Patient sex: M
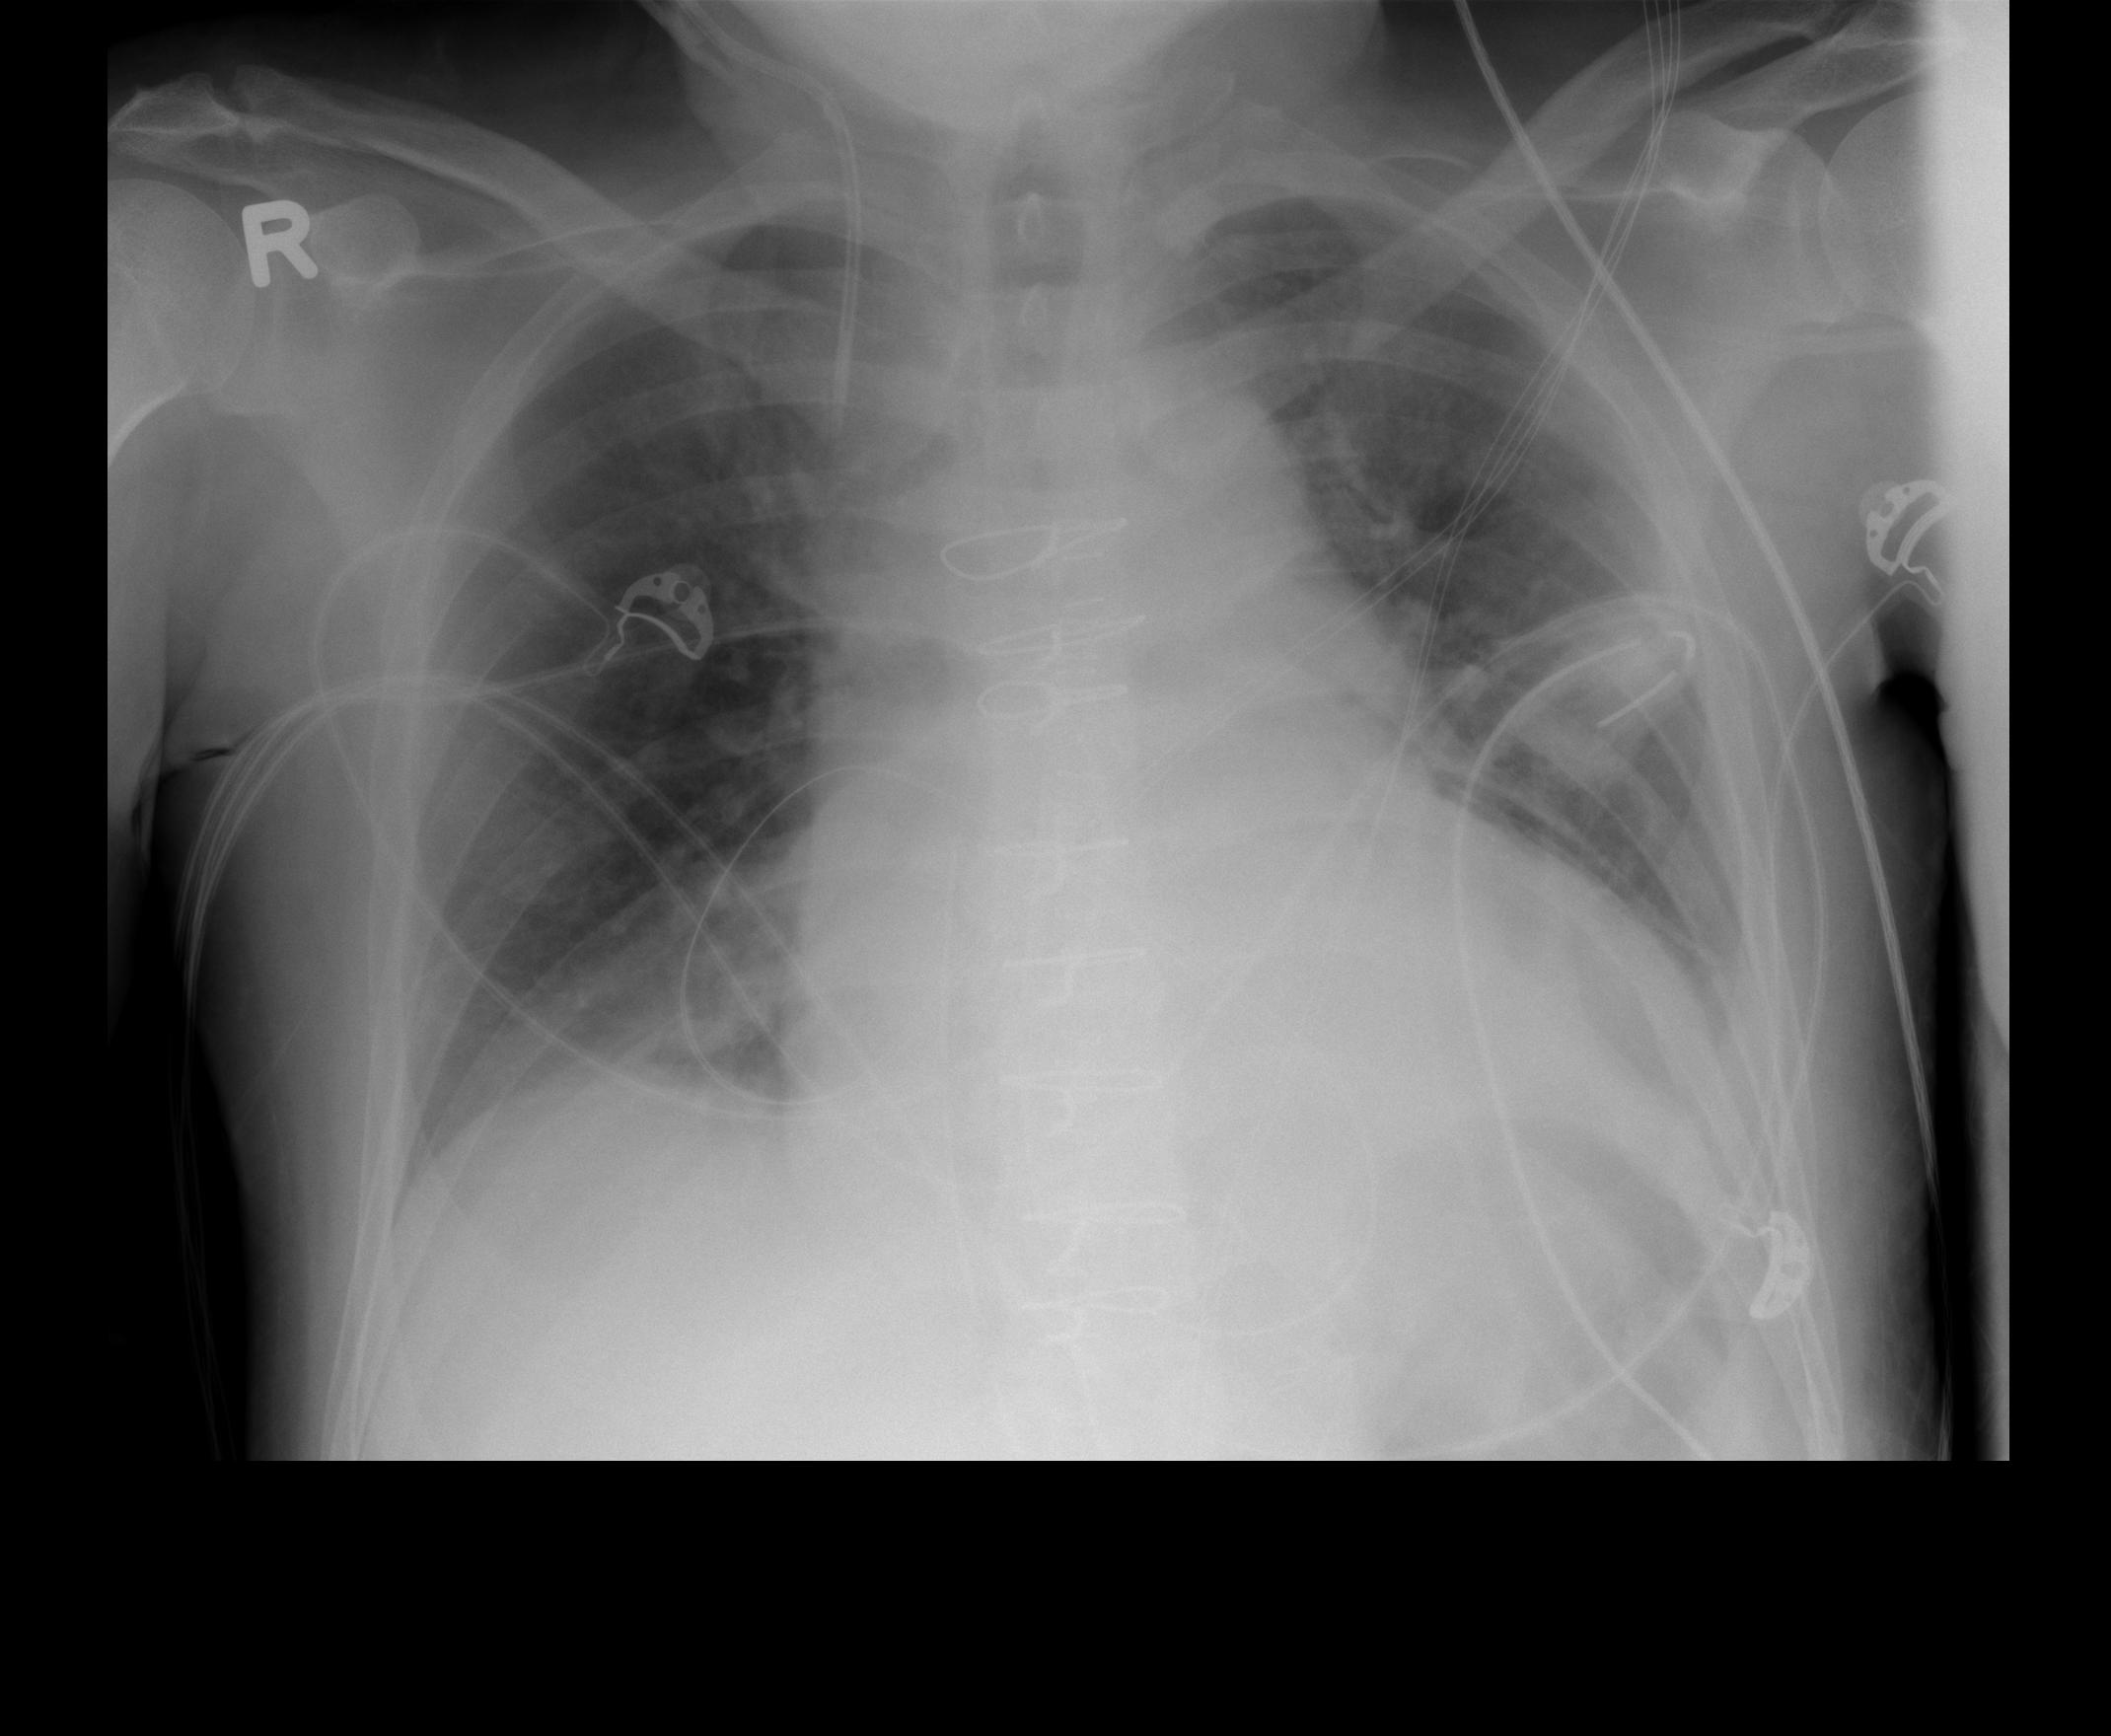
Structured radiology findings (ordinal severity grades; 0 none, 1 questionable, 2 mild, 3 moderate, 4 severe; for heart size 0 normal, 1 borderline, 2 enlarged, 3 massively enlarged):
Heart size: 2
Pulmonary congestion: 2
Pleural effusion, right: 1
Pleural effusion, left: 1
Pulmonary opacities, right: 0
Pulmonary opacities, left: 0
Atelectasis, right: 2
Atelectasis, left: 0